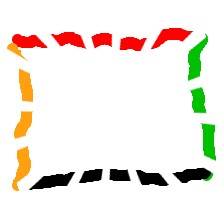
Shape: rectangle